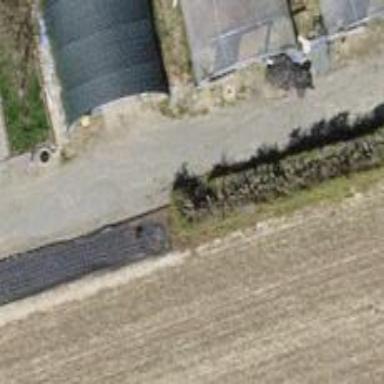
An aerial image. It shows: Hedge acting as barrier.